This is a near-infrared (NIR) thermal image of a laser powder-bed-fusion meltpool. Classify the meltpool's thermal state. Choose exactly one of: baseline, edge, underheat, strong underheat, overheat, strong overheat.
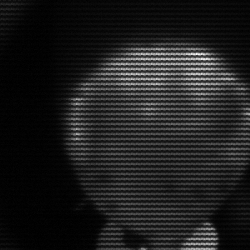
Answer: edge